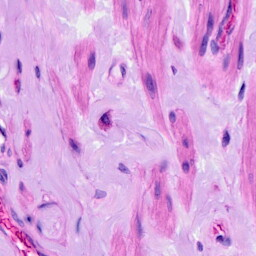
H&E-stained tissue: Ovarian